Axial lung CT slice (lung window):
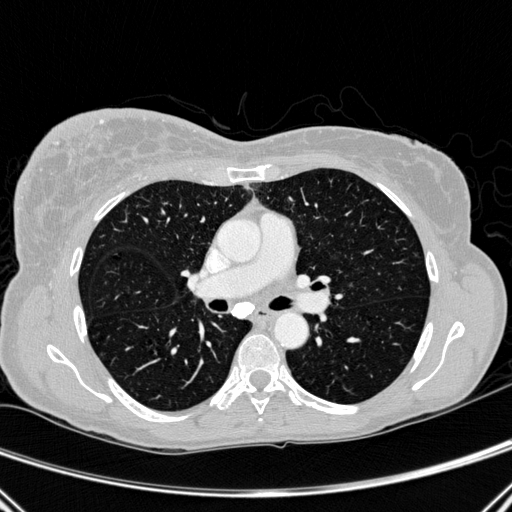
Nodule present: no